Question: I made the IOS application using PhoneGap Build its working fine, but now I wanted to add (APNS) notification for that I made iPhone Developer Certificate from Mac for push notification and p12 file, provisioning profile.
I followed all the steps mentioned <URL>.
Still it shows No iPhone Developer/Distribution identity found on your certificate Error while building my application.
Is this the right way what I am doing or any other solutions to do it let mi know.

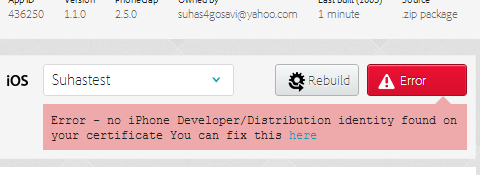
Answer: ok finally I got my solution after a long time.
Just follow <URL> steps.
And while you are building your application through Phonegap Build use Provisioning profile which you made using above steps.
'.P12' - Use .p12 file of your any development or production certificate depend on situation if you are doing for development then use any development certificate associated .p12 file and if you are doing for production then use any production certificate associated .p12 file.
If you are using .p12 file of certificate you have made it using these steps then you will get above error while building the app.